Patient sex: M
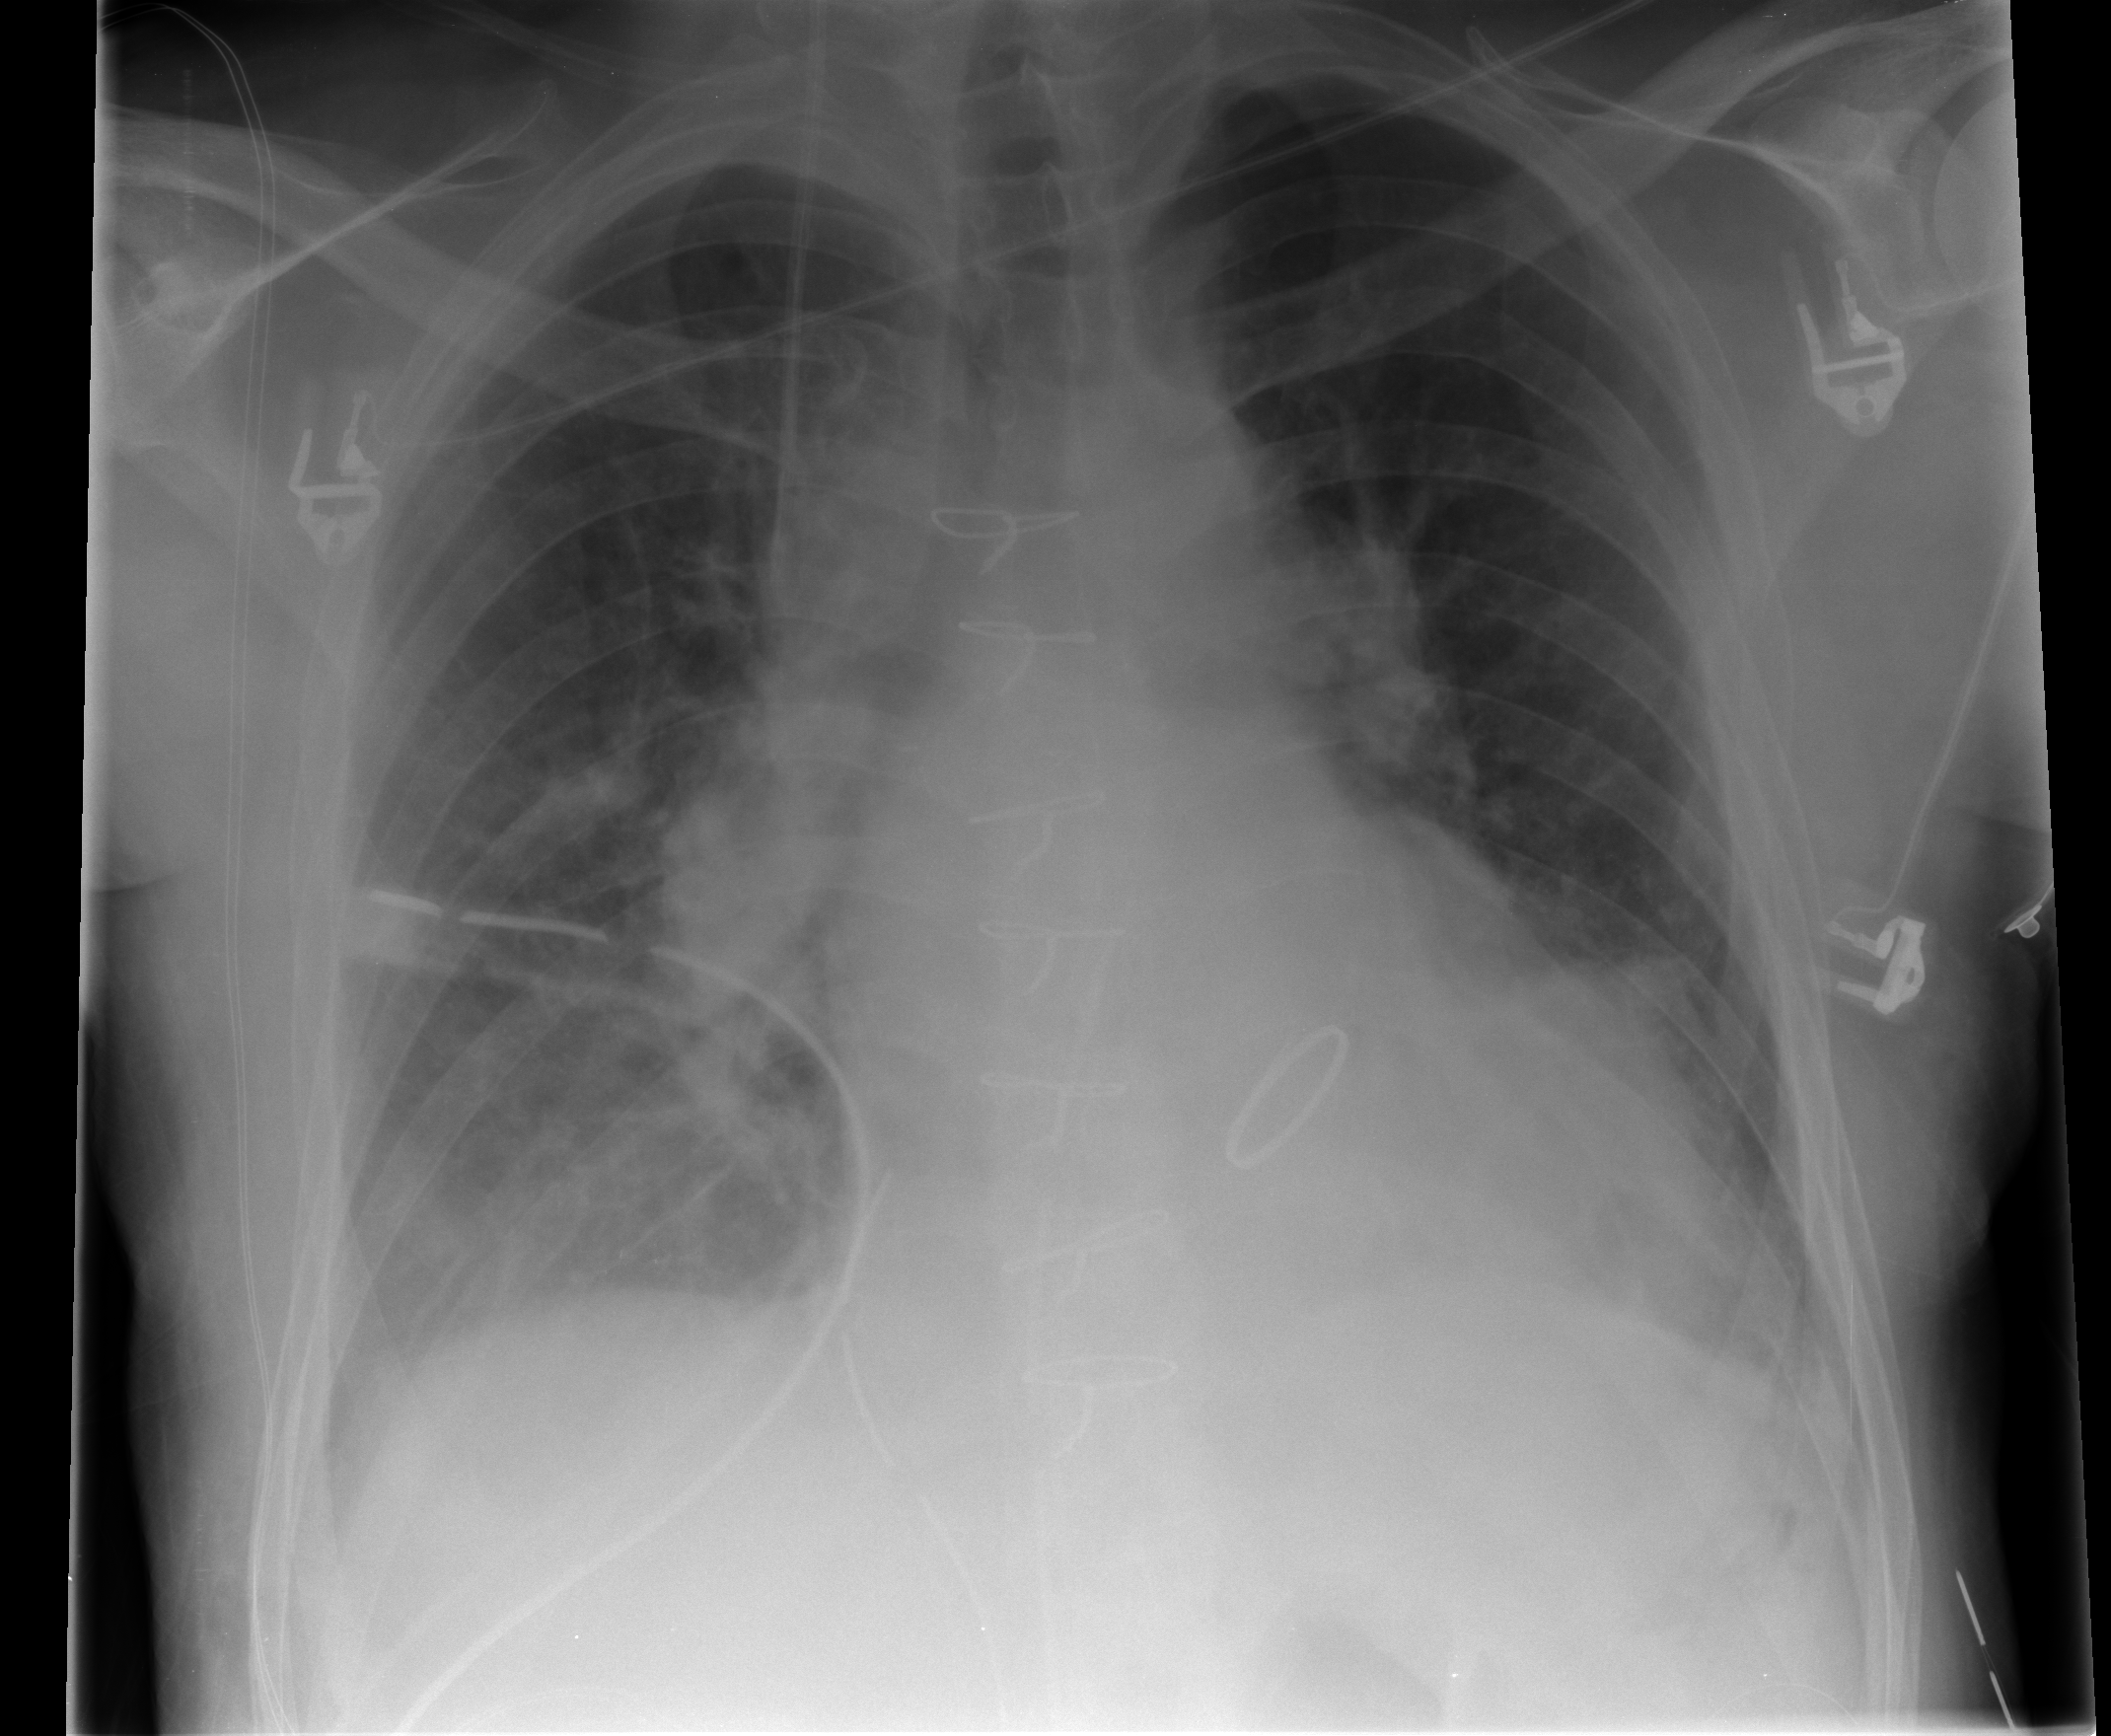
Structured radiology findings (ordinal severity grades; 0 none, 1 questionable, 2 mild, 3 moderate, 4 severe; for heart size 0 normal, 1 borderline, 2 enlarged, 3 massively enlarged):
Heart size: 0
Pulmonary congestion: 2
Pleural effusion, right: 1
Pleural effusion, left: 1
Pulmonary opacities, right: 1
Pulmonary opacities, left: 1
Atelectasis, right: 2
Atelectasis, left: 1